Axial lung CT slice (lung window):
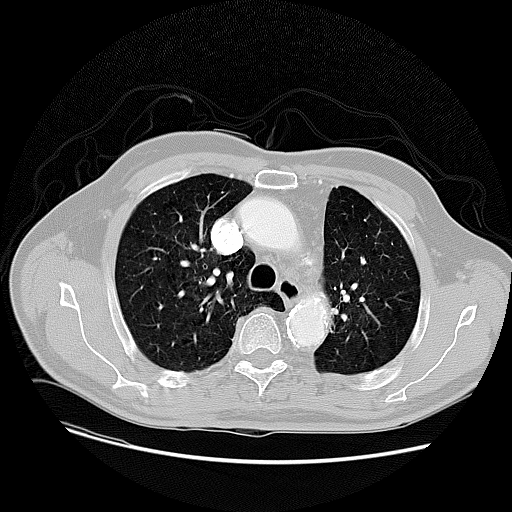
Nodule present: no